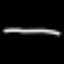
Label: line